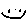
Label: smiley face